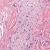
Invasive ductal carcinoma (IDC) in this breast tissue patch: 1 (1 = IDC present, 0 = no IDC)